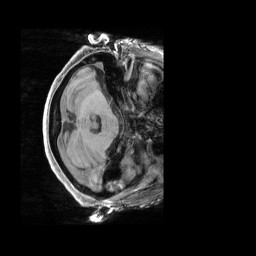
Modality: T1w
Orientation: axial
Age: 70
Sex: female
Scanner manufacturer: siemens
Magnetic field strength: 3 T
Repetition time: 2.4 s
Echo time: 0.00228 s